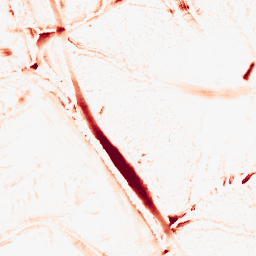
Category: morphological
Decomposition family: morphological_diamond
Decomposition parameters: operation: opening
radius: 10
Upsampling method: sinc_hamming
Upsampling parameters: scale: 2
kernel_size: 8
Upsampling scale: 2